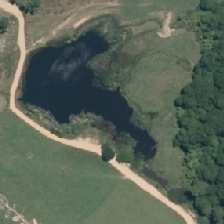
Land cover: lake_pond